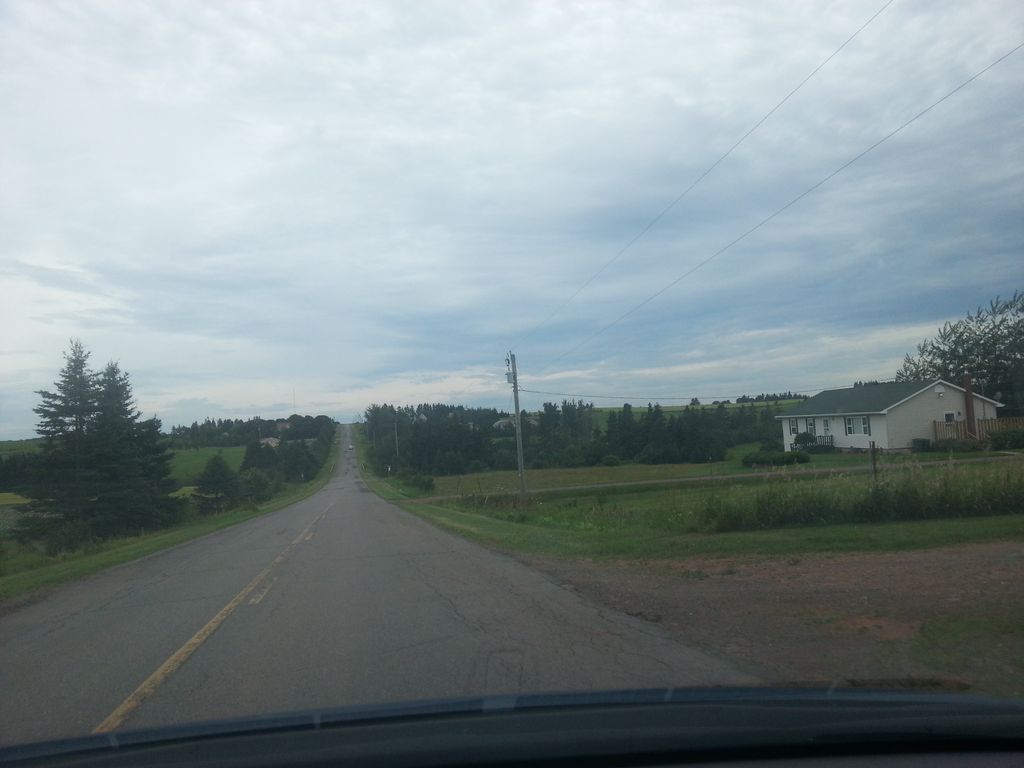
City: charlottetown